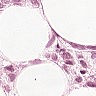
Metastatic tissue present: yes